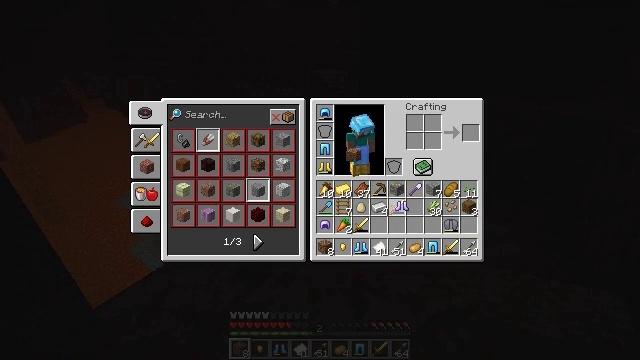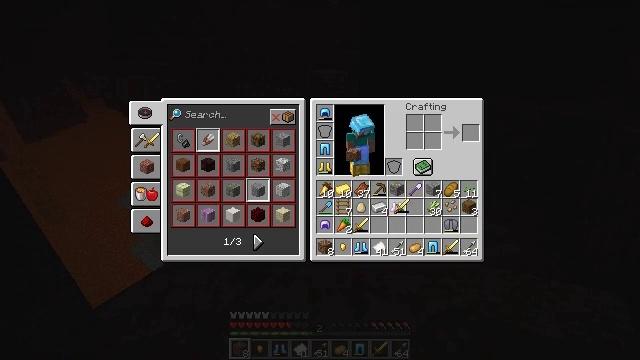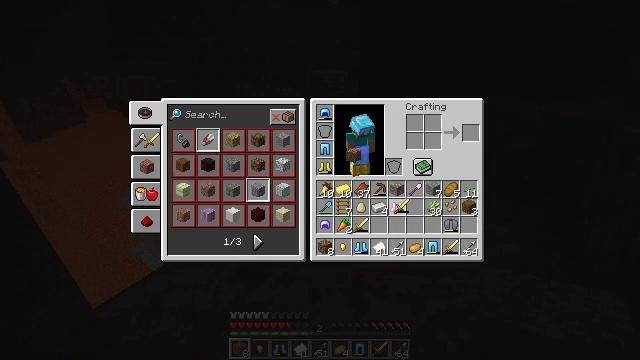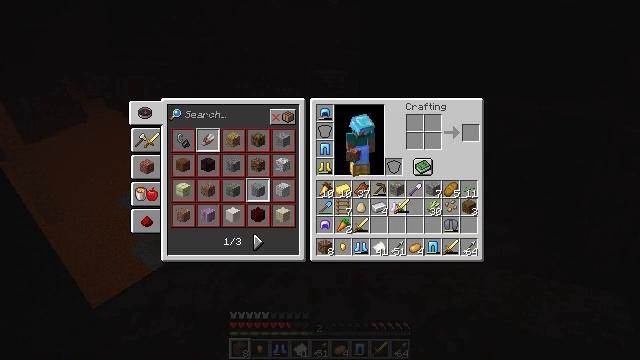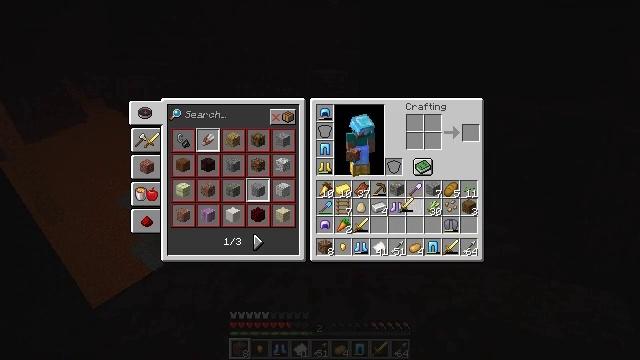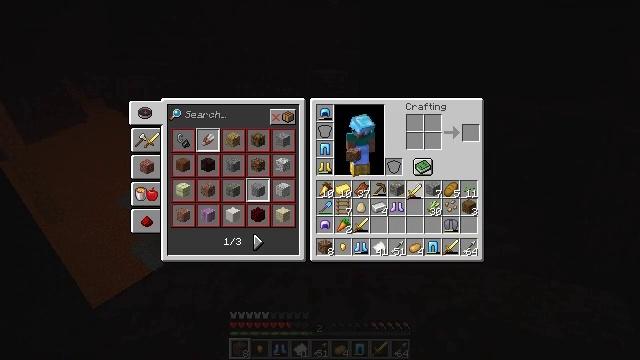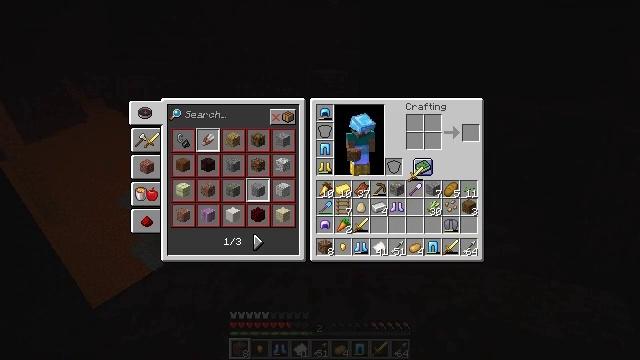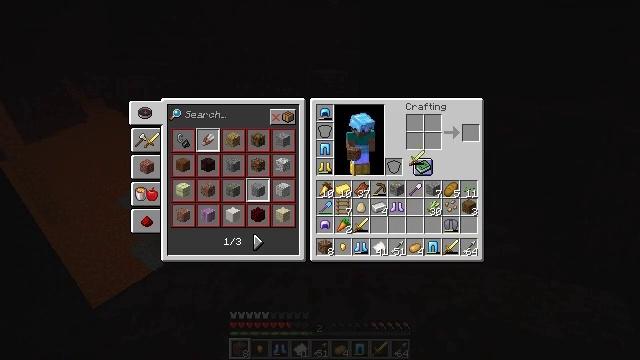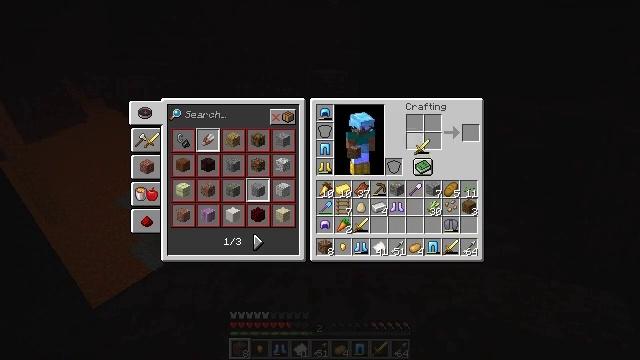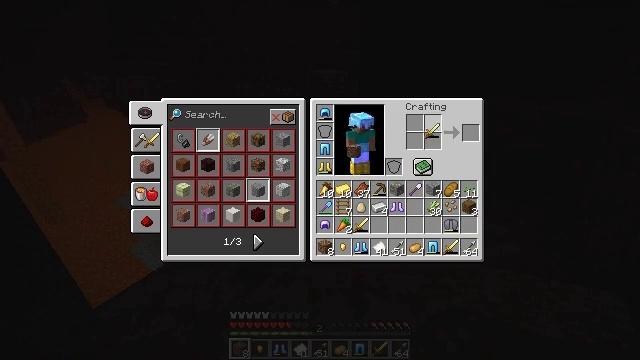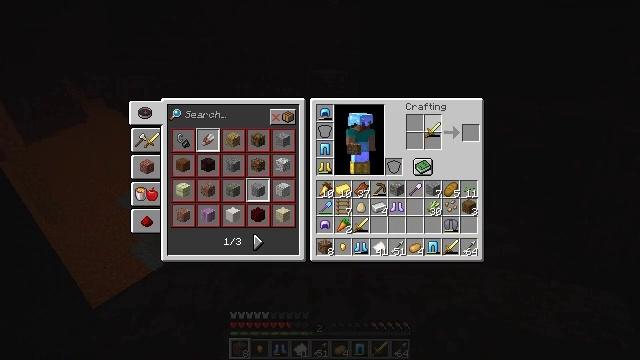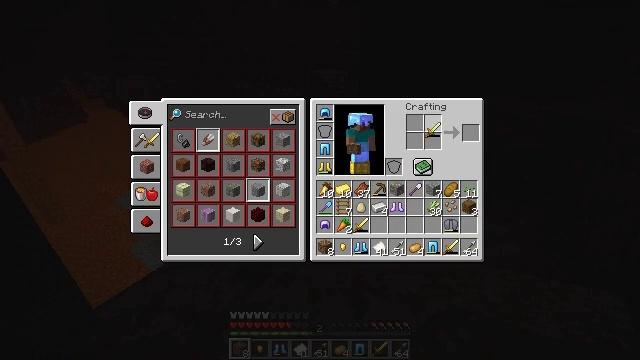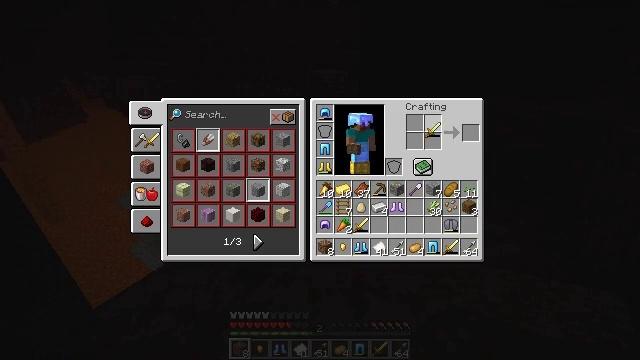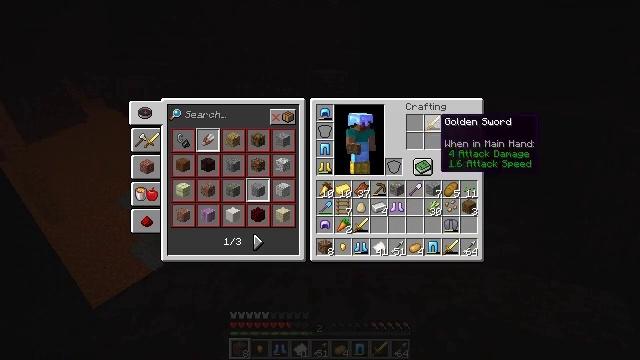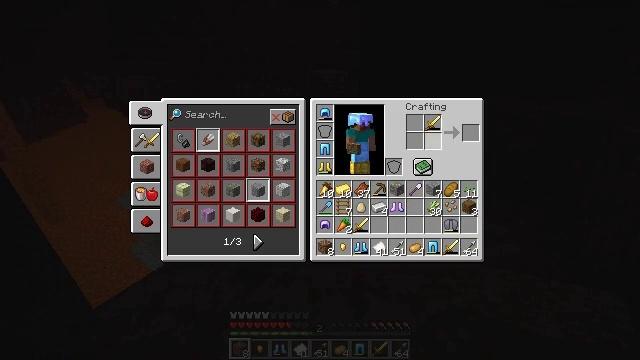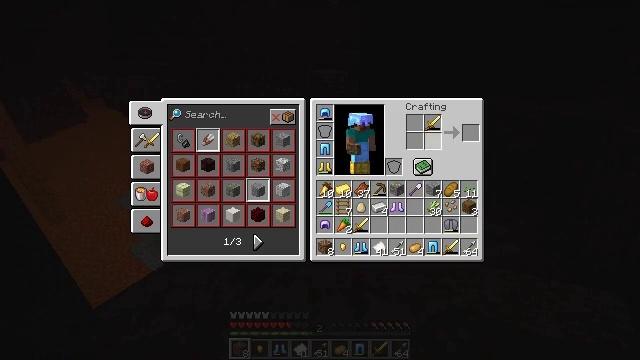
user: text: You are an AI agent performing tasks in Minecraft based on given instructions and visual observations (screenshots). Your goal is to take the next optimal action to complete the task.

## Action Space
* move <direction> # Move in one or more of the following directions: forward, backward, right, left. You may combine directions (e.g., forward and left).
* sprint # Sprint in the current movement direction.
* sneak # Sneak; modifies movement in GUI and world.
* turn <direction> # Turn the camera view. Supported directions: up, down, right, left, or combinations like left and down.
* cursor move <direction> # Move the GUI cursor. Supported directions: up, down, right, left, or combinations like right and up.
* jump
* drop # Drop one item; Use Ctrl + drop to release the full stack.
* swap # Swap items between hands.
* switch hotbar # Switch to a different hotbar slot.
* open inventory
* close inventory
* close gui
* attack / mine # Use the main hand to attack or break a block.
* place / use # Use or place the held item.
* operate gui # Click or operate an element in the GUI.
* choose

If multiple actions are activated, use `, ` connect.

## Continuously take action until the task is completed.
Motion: motion action
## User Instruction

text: Craft a golden sword.
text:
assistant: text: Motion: no_op
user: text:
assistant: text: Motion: no_op
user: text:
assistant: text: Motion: no_op
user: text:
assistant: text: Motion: no_op
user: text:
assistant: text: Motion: cursor move right and up
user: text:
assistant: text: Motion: cursor move up
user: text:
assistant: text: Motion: cursor move up
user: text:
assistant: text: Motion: cursor move up
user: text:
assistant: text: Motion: cursor move right and up
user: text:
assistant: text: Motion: operate gui
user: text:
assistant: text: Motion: operate gui
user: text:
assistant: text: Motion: operate gui
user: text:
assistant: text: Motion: no_op
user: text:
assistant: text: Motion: no_op
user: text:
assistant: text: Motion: cursor move down
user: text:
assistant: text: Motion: cursor move right and down
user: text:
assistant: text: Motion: cursor move down
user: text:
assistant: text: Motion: cursor move down
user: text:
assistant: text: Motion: cursor move down
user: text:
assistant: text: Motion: no_op
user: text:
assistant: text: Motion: no_op
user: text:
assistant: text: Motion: no_op
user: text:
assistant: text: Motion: operate gui
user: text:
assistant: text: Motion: operate gui
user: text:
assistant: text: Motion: cursor move up, operate gui
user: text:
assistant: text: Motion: cursor move left and up
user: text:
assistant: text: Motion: cursor move up
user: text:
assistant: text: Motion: no_op
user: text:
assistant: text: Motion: no_op
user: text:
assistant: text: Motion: no_op